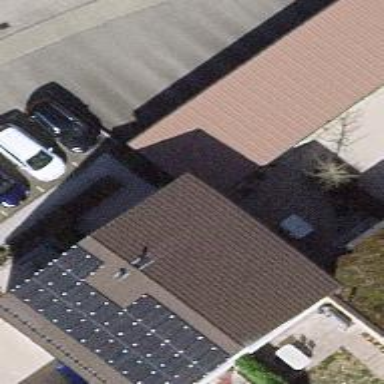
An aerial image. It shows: Garage.